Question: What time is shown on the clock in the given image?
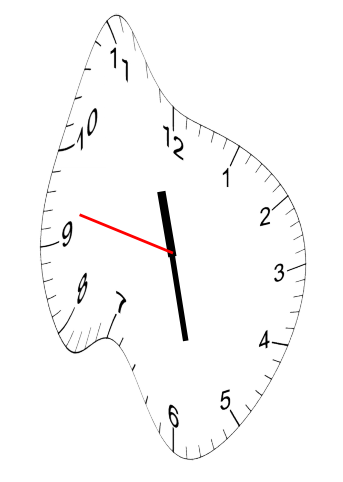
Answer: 11:27:47